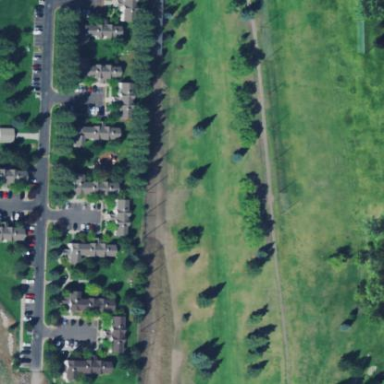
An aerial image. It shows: Golf fairway surrounded by grass.